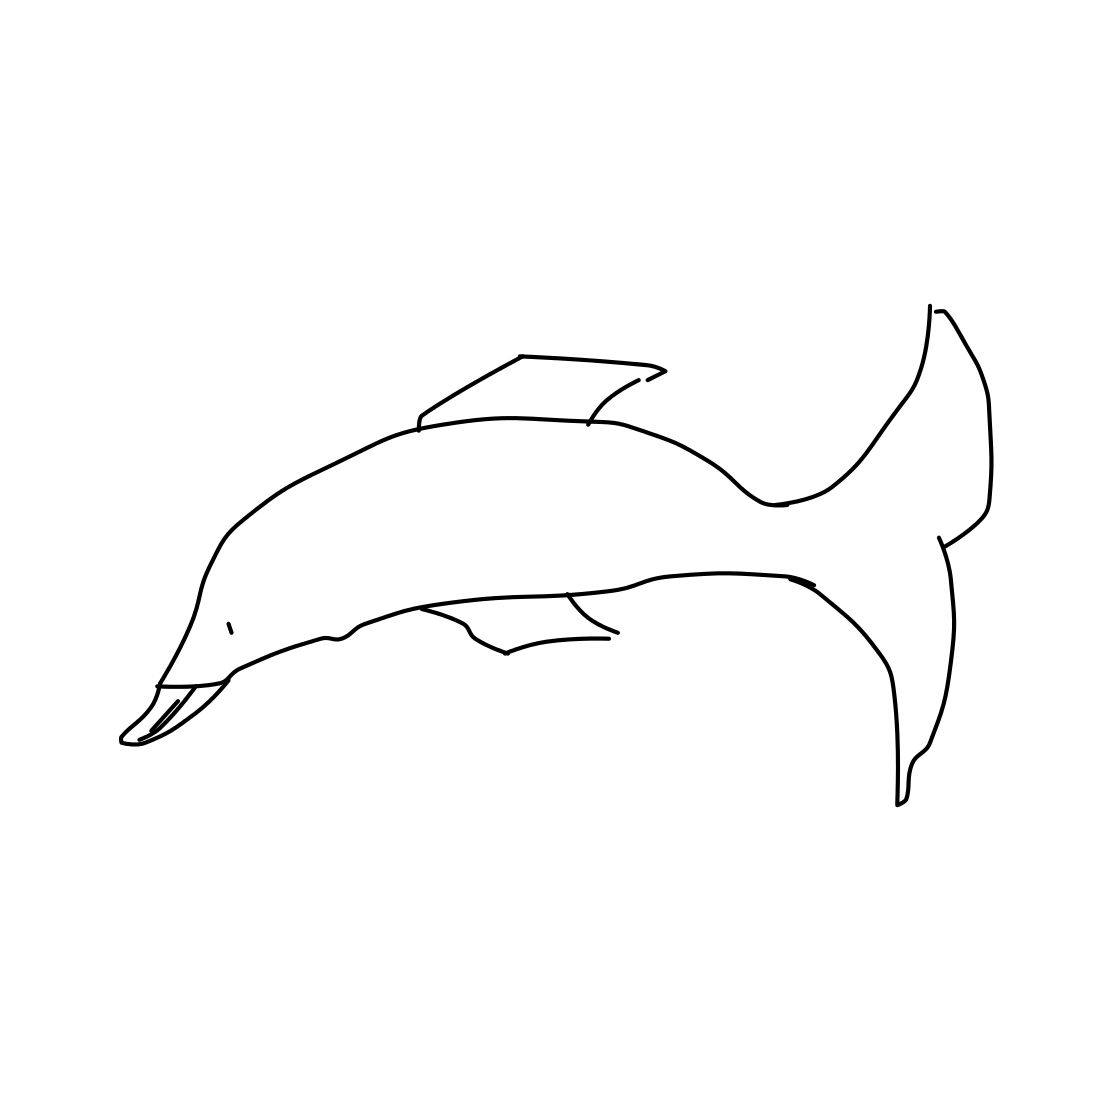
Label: dolphin